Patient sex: M
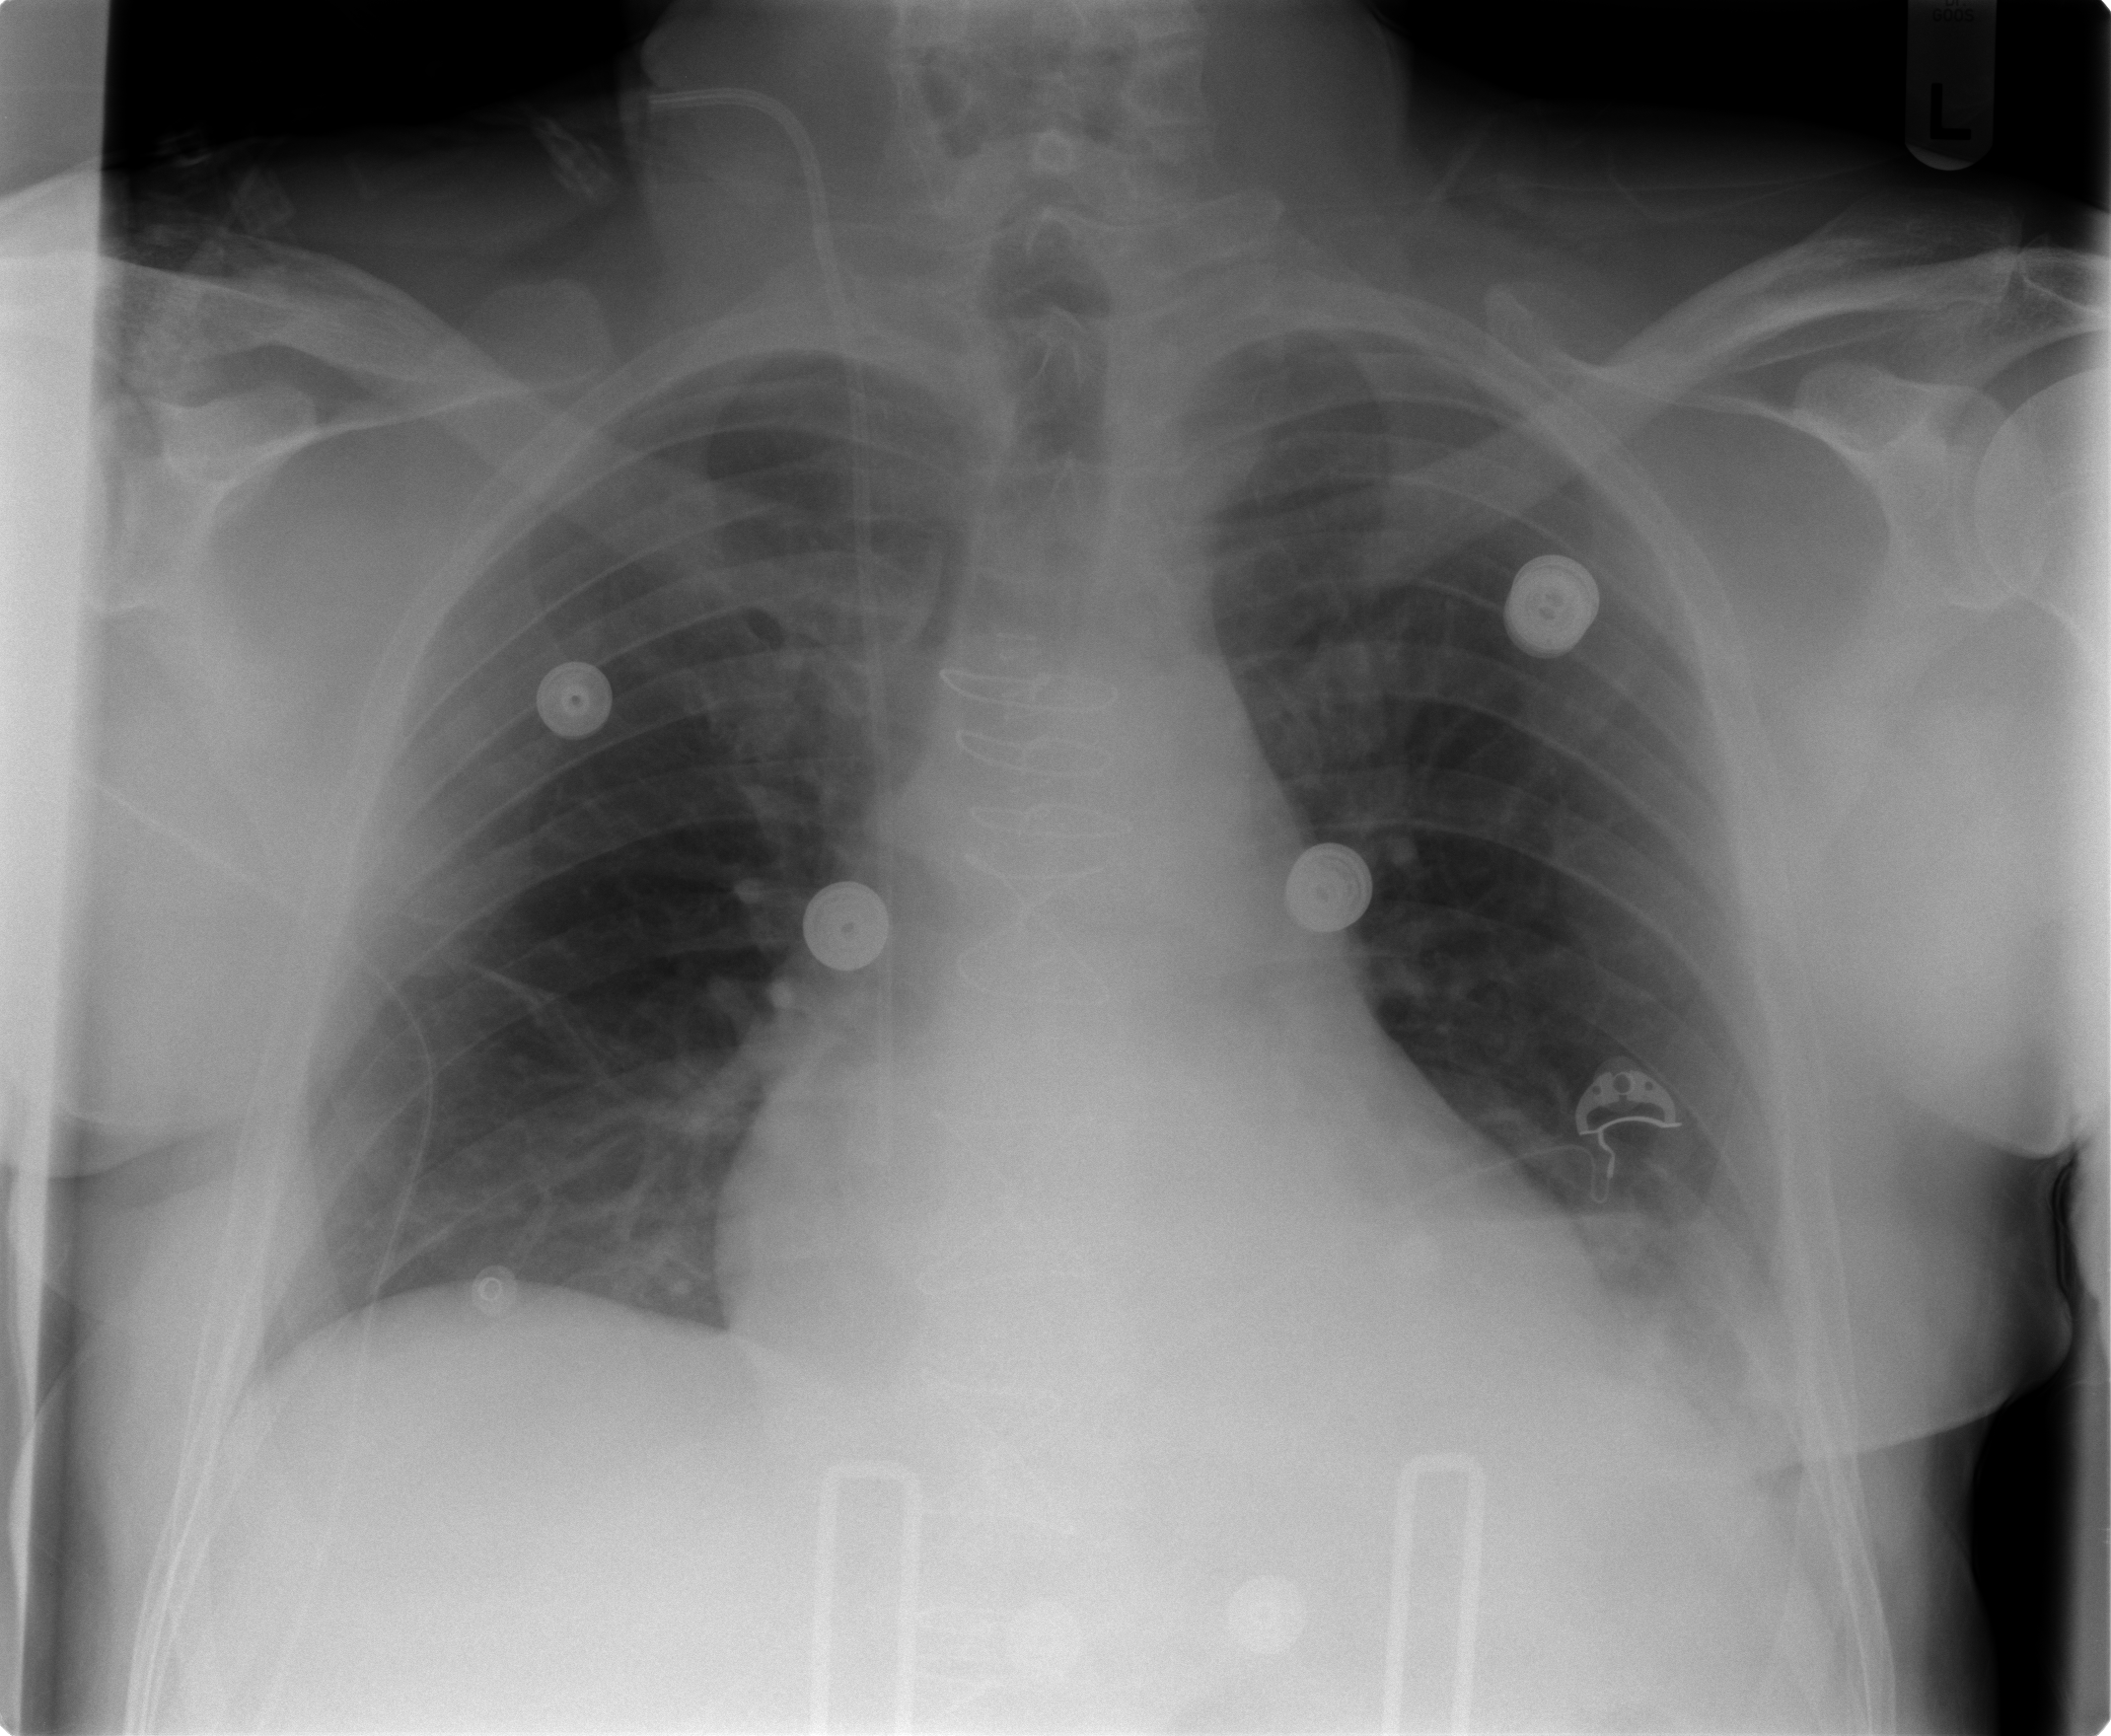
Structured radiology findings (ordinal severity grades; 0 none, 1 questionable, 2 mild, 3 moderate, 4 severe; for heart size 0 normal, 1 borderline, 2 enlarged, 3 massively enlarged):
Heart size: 2
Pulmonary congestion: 0
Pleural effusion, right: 0
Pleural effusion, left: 2
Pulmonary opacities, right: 0
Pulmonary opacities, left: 0
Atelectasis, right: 0
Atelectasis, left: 2